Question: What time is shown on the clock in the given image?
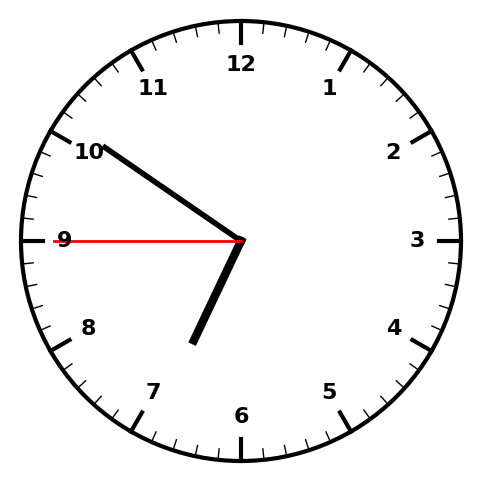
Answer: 06:50:45